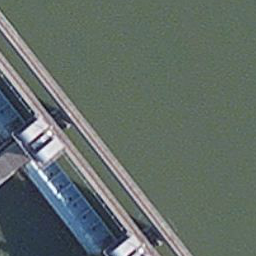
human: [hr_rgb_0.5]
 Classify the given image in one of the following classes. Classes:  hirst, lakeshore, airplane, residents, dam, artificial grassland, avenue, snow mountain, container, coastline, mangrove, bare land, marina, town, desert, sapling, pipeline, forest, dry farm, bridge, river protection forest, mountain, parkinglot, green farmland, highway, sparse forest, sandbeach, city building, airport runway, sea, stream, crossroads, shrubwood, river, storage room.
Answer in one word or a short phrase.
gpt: dam